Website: slack
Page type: billing-address
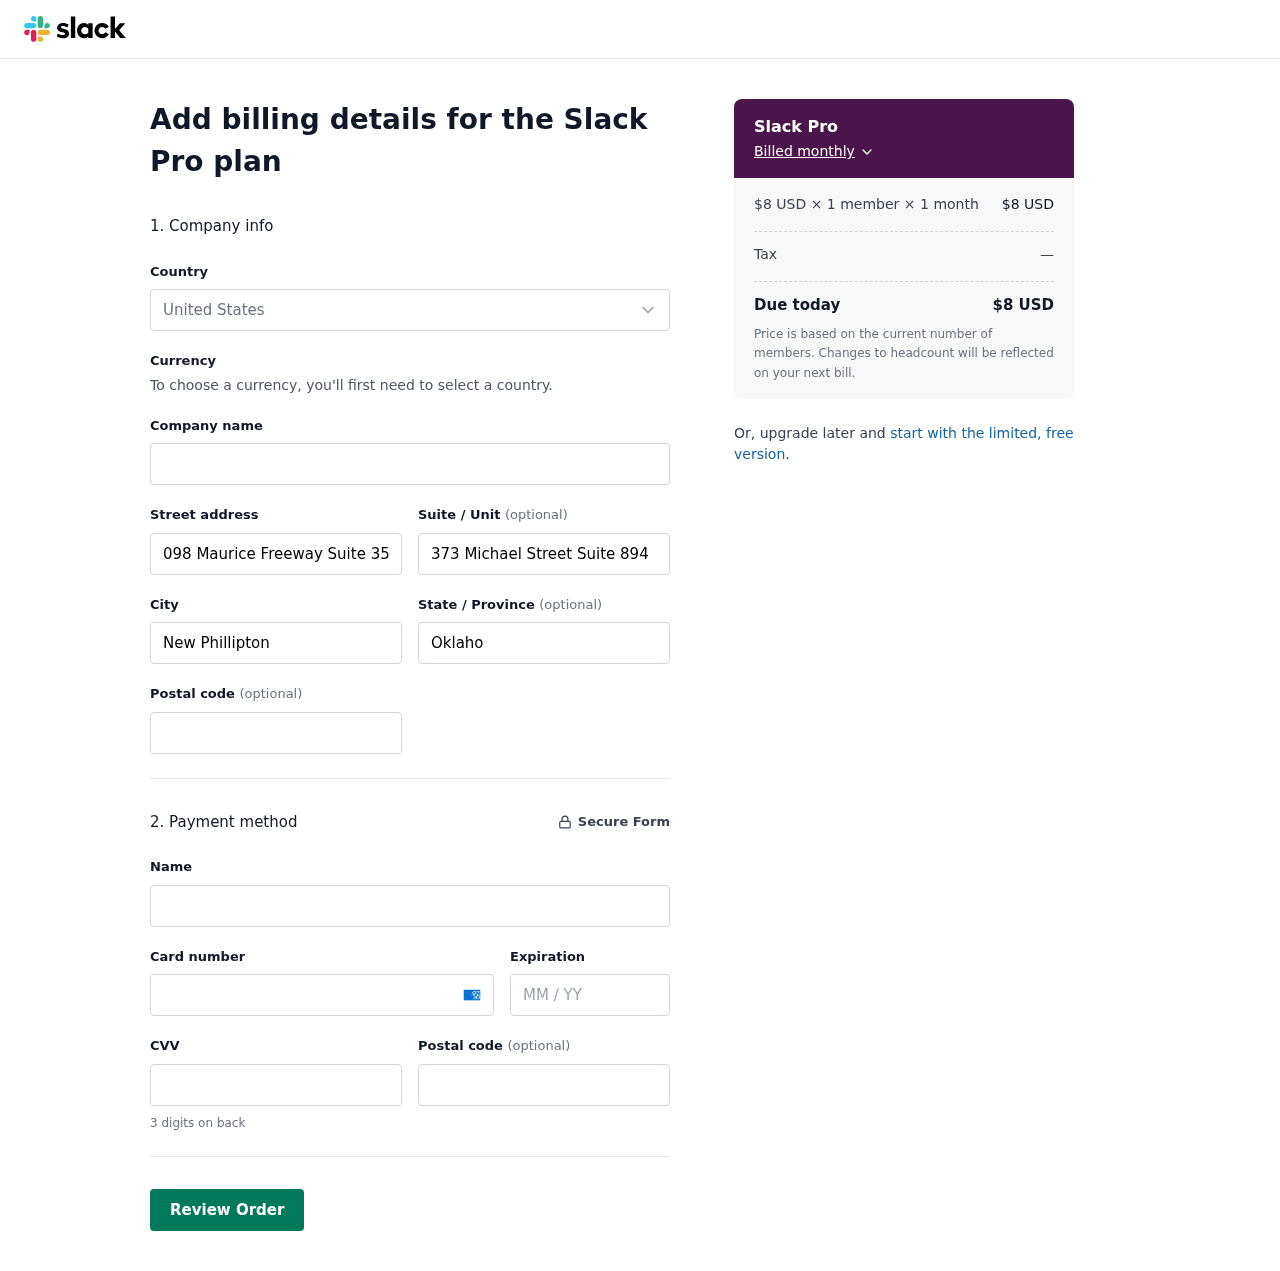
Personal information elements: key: PII_CARD_CVV
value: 4970
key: PII_CARD_EXPIRY
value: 08/27
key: PII_CARD_NUMBER
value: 3425 8444 6579 260
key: PII_CITY
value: New Phillipton
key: PII_COUNTRY
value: United States
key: PII_FULLNAME
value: Michelle Graham
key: PII_POSTCODE
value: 22893
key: PII_POSTCODE2
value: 69652
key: PII_STATE
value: Oklahoma
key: PII_STREET
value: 098 Maurice Freeway Suite 357
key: PII_STREET2
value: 373 Michael Street Suite 894
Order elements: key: ORDER_PLAN_PRICE
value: $8 USD
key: ORDER_NUM_MEMBERS
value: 1 member
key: ORDER_NUM_MONTHS
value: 1 month
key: ORDER_SUBTOTAL
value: $8 USD
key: ORDER_TAX
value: —
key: ORDER_TOTAL
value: $8 USD